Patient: sex M, age 71
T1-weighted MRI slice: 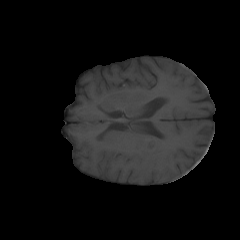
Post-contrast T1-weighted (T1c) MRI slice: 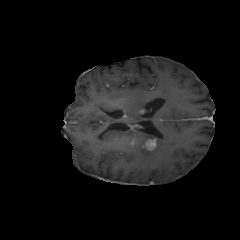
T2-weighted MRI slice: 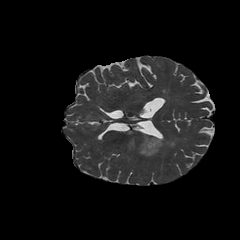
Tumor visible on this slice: yes
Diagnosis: Glioblastoma, IDH-wildtype
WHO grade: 4